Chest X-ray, AP view. Patient: 49 years old, sex M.
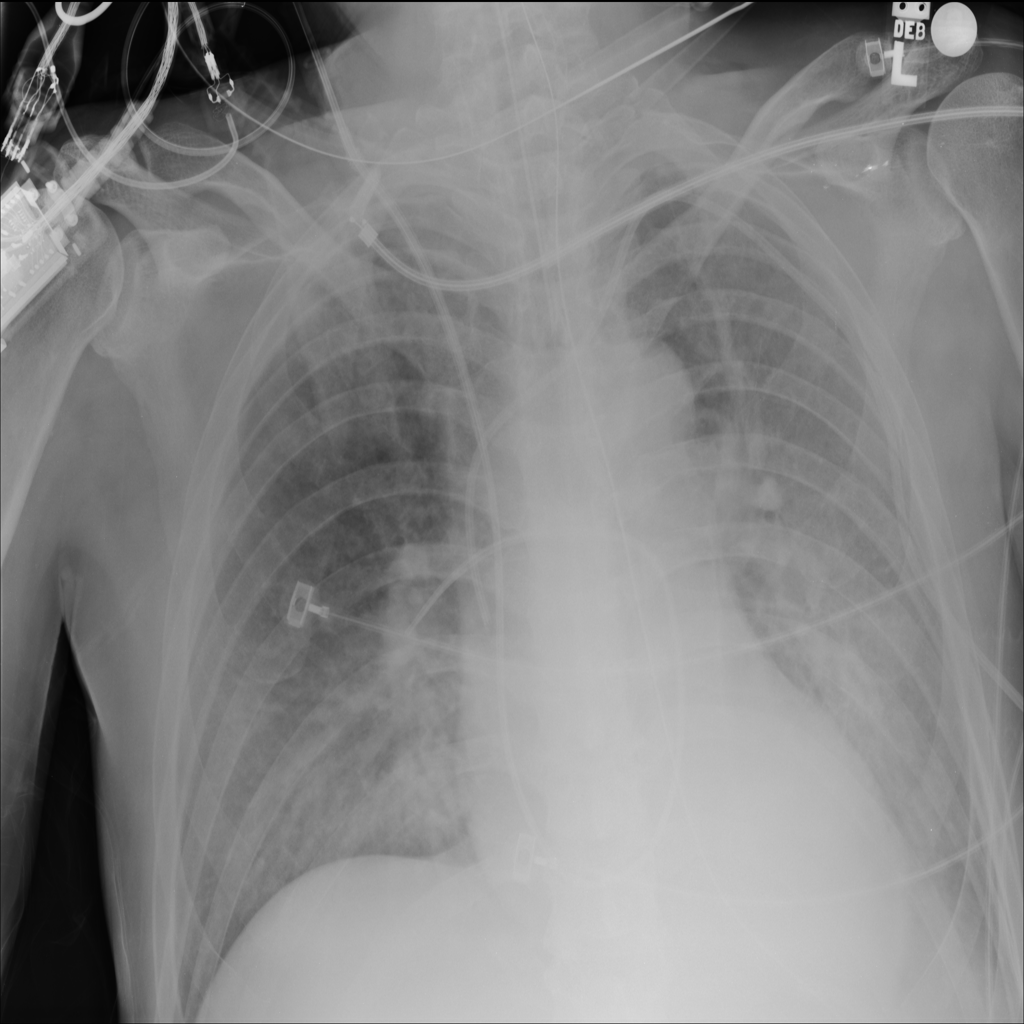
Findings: No Finding